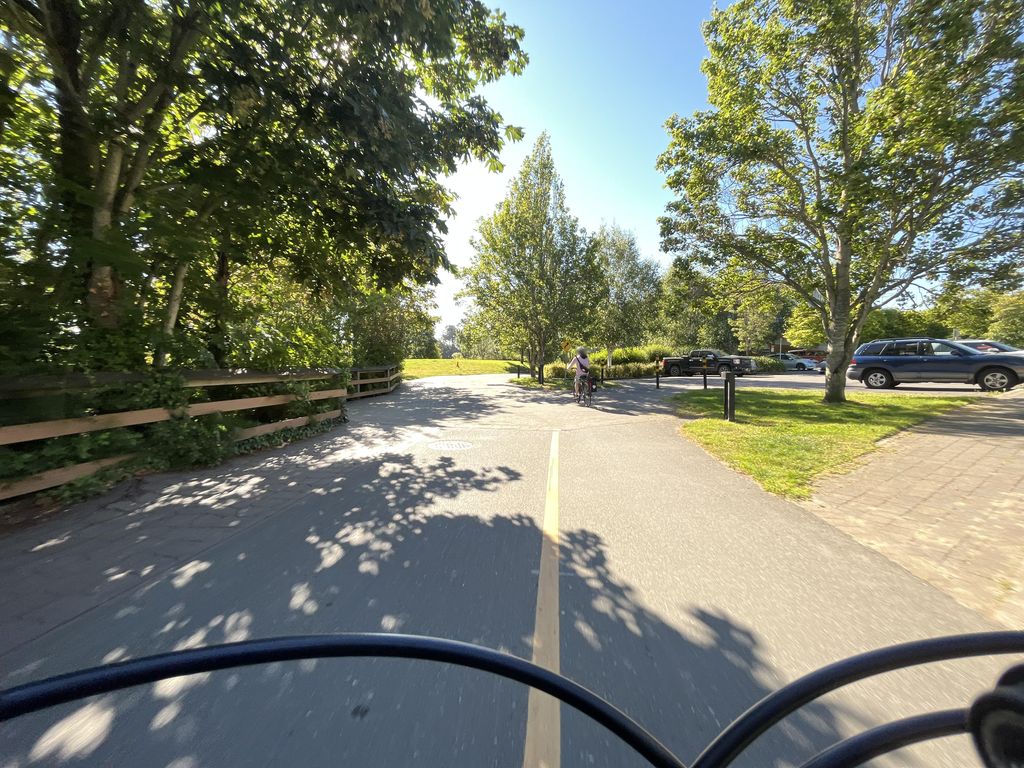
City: victoria